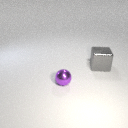
large gray metal cube behind small purple metal sphere